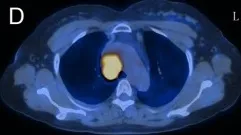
Thoracic radiograph and PET-CT findings of the patient. (E) Repeated thorax CT showed the resolution of the mediastinal mass after chemotherapy.
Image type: radiology (pet)